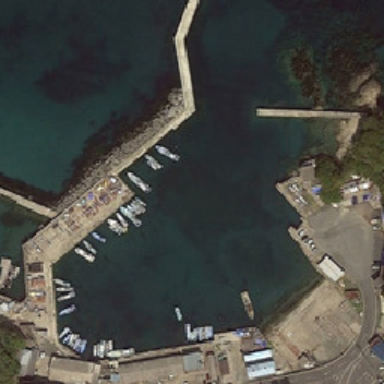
There is a boat at the harbor stop .